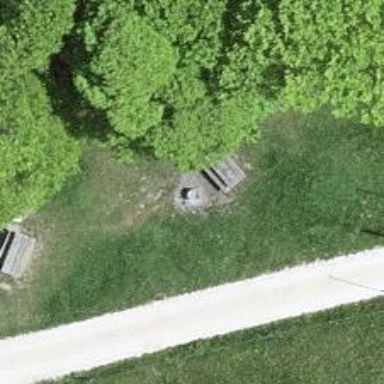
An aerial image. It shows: Barbecue facility.